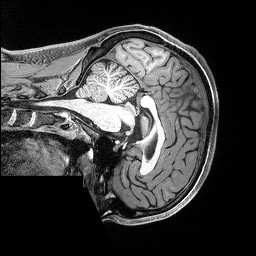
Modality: T1w
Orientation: sagittal
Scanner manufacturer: siemens
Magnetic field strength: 3 T
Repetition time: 2.5 s
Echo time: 0.0029 s